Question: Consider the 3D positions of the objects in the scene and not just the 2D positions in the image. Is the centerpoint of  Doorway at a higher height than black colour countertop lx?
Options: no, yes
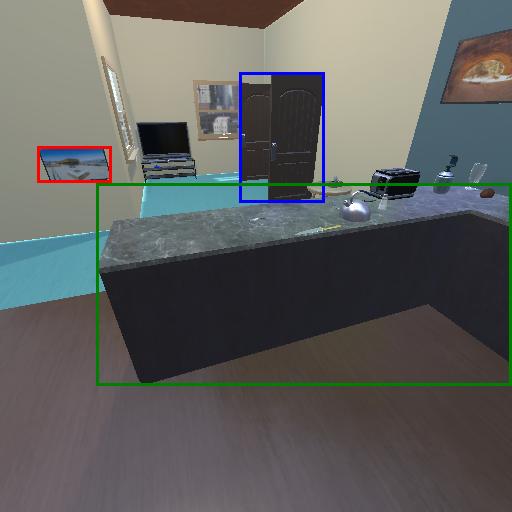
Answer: no